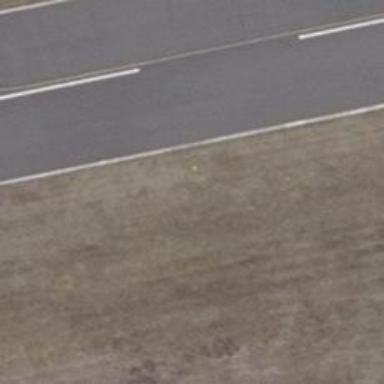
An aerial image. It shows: Aviation light marking the edge of runway.